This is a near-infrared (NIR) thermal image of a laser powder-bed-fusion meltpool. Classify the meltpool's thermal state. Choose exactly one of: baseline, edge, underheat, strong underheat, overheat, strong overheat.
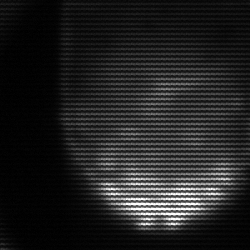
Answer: edge